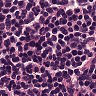
Metastatic tissue present: no